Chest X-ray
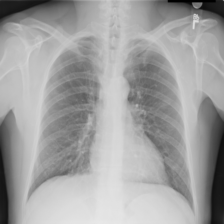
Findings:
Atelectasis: negative
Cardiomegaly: negative
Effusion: negative
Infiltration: negative
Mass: negative
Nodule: negative
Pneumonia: negative
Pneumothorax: negative
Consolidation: negative
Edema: negative
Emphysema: negative
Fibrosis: negative
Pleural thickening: negative
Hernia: negative